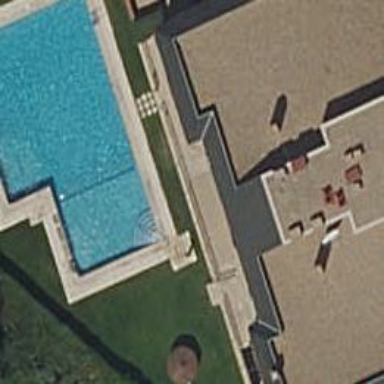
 perfect for swimming and other water activities."